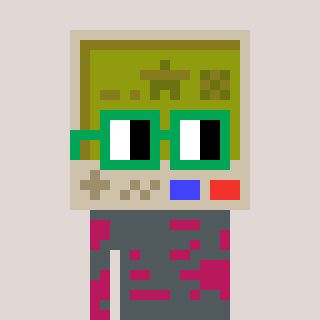
a pixel art character with square green glasses, a gameboy-shaped head and a darkpink-colored body on a warm background